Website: walmart
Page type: billing-address
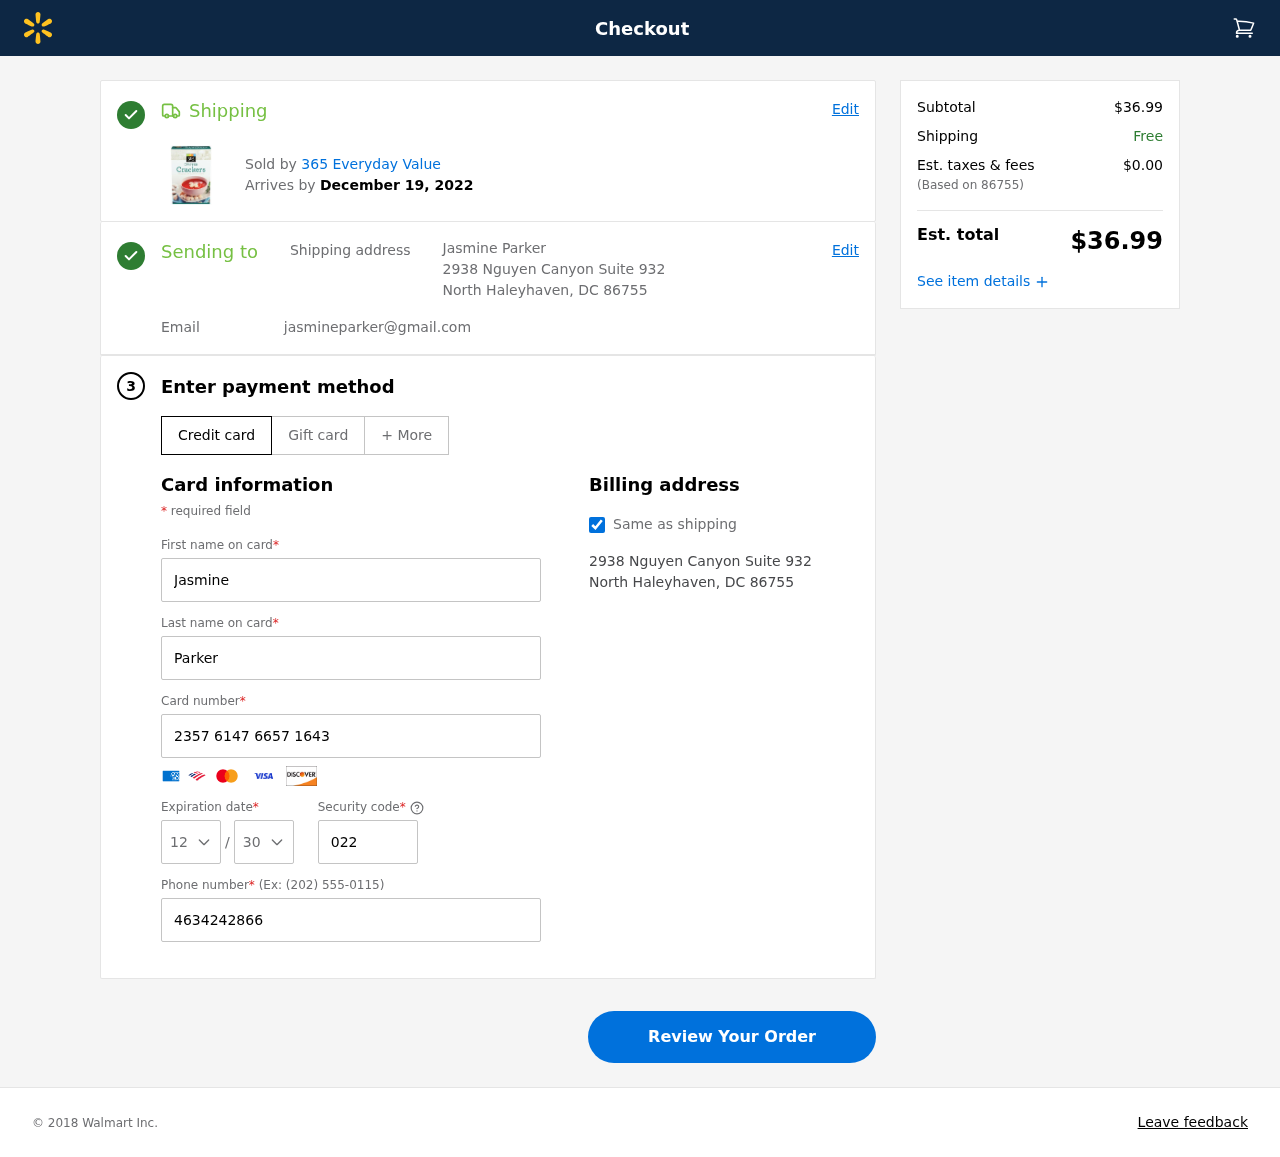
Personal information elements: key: PII_CARD_CVV
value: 022
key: PII_CARD_EXPIRY_MONTH
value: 12
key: PII_CARD_EXPIRY_YEAR
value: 30
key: PII_CARD_NUMBER
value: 2357 6147 6657 1643
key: PII_CITY_STATE_ZIP
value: North Haleyhaven, DC 86755
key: PII_EMAIL
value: jasmineparker@gmail.com
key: PII_FIRSTNAME
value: Jasmine
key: PII_FULLNAME
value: Jasmine Parker
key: PII_LASTNAME
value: Parker
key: PII_PHONE
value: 4634242866
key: PII_POSTCODE
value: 86755
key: PII_STREET
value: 2938 Nguyen Canyon Suite 932
Product elements: key: PRODUCT1_BRAND
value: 365 Everyday Value
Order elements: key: ORDER_DELIVERY_DATE
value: December 19, 2022
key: ORDER_SUBTOTAL
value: $36.99
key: ORDER_TAX
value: $0.00
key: ORDER_TOTAL
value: $36.99